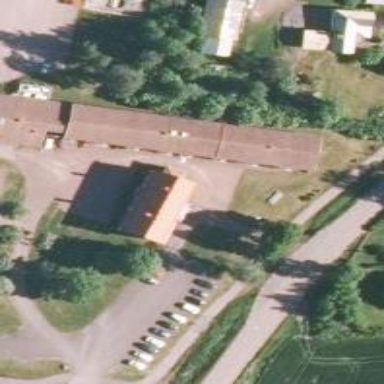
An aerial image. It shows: Hostel for tourism purposes.